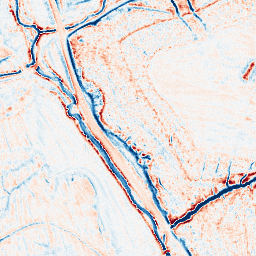
Category: edge_preserving
Decomposition family: anisotropic_diffusion
Decomposition parameters: iterations: 50
kappa: 10
gamma: 0.05
Upsampling method: fft_zeropad
Upsampling parameters: scale: 2
Upsampling scale: 2